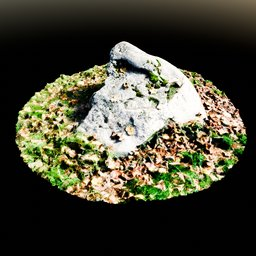
Label: nature